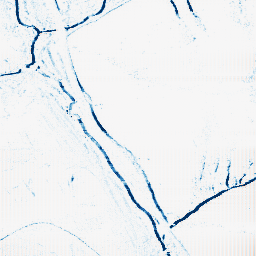
Category: morphological
Decomposition family: morphological_rect
Decomposition parameters: operation: closing
width: 5
height: 3
Upsampling method: fft_zeropad
Upsampling parameters: scale: 8
Upsampling scale: 8